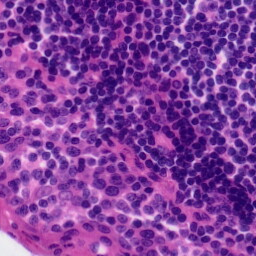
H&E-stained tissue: Tonsil